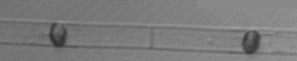
Label: Dactyliosolen_blavyanus